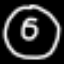
Label: donut